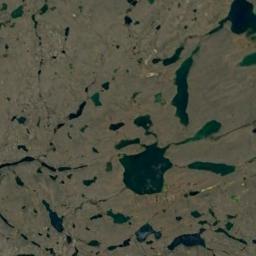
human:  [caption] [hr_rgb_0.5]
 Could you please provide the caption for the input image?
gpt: Half of this wetland is flooded .

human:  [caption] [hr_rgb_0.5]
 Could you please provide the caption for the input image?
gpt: Many waters of different sizes and shapes are surrounded by wetlands .

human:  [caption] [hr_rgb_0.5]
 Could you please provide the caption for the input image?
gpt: There is a large area of ​​dense brown bare land in a lake in a wetland .

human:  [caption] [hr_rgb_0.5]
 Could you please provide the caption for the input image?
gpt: The wetland consists of bare land and water .

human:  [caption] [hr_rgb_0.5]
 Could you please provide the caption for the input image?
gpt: There are some water areas and much bare land on the wetland .